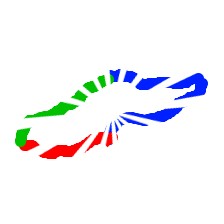
Shape: parallelogram